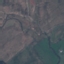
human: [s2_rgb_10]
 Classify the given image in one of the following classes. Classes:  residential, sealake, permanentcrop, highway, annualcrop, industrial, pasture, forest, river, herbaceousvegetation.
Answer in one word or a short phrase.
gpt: HerbaceousVegetation